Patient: sex M, age 65
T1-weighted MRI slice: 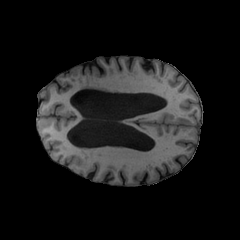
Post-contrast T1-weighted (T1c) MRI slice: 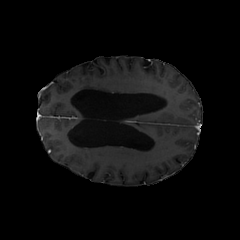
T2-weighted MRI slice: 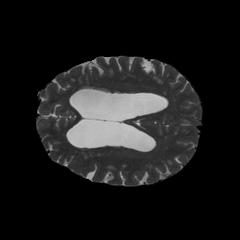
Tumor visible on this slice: no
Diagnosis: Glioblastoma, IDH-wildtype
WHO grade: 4